Question: When trying to install a signed application (app-release.apk), a "Blocked by Play Protect" alert is shown and the app is not installed. However, an unsigned application (app-debug.apk) can be installed without problems.
The error message:
> Play Protect doesn't recognise this app's developer. Apps from unknown developers can sometimes be unsafe.
Why this error happened? What's the solution?

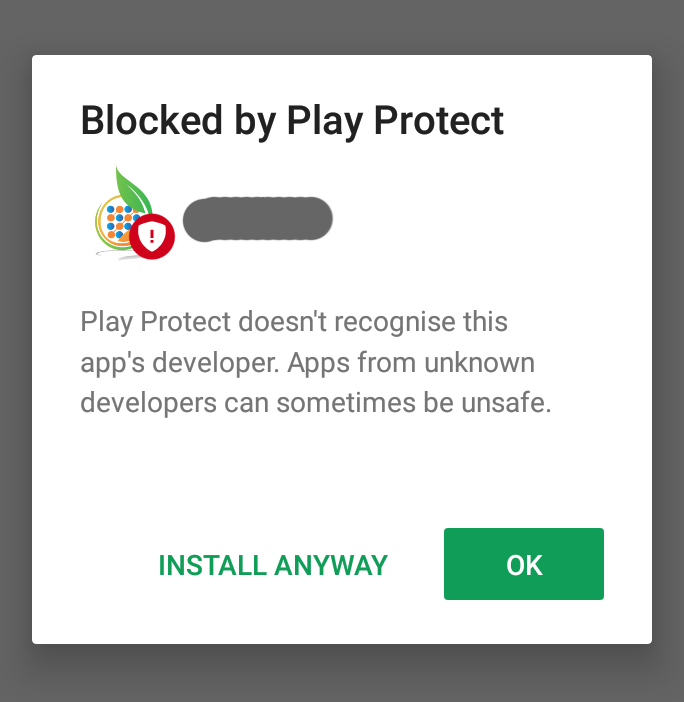
Answer: I found the solution:
Go to the link below and submit your application.
<URL>
After a few days, the problem will be fixed